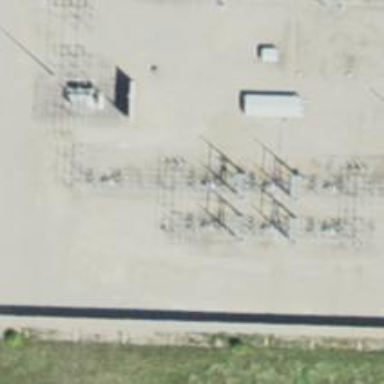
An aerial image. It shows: Switch used for power control.